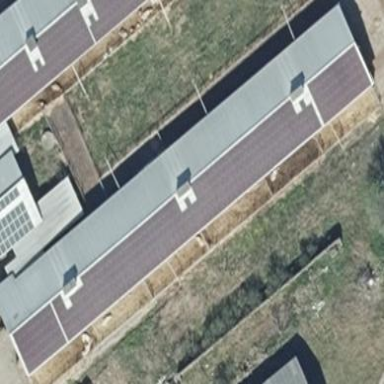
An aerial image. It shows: Gabled roof farm auxiliary building with the roof oriented along its length.